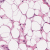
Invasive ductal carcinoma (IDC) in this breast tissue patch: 0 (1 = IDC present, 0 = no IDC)